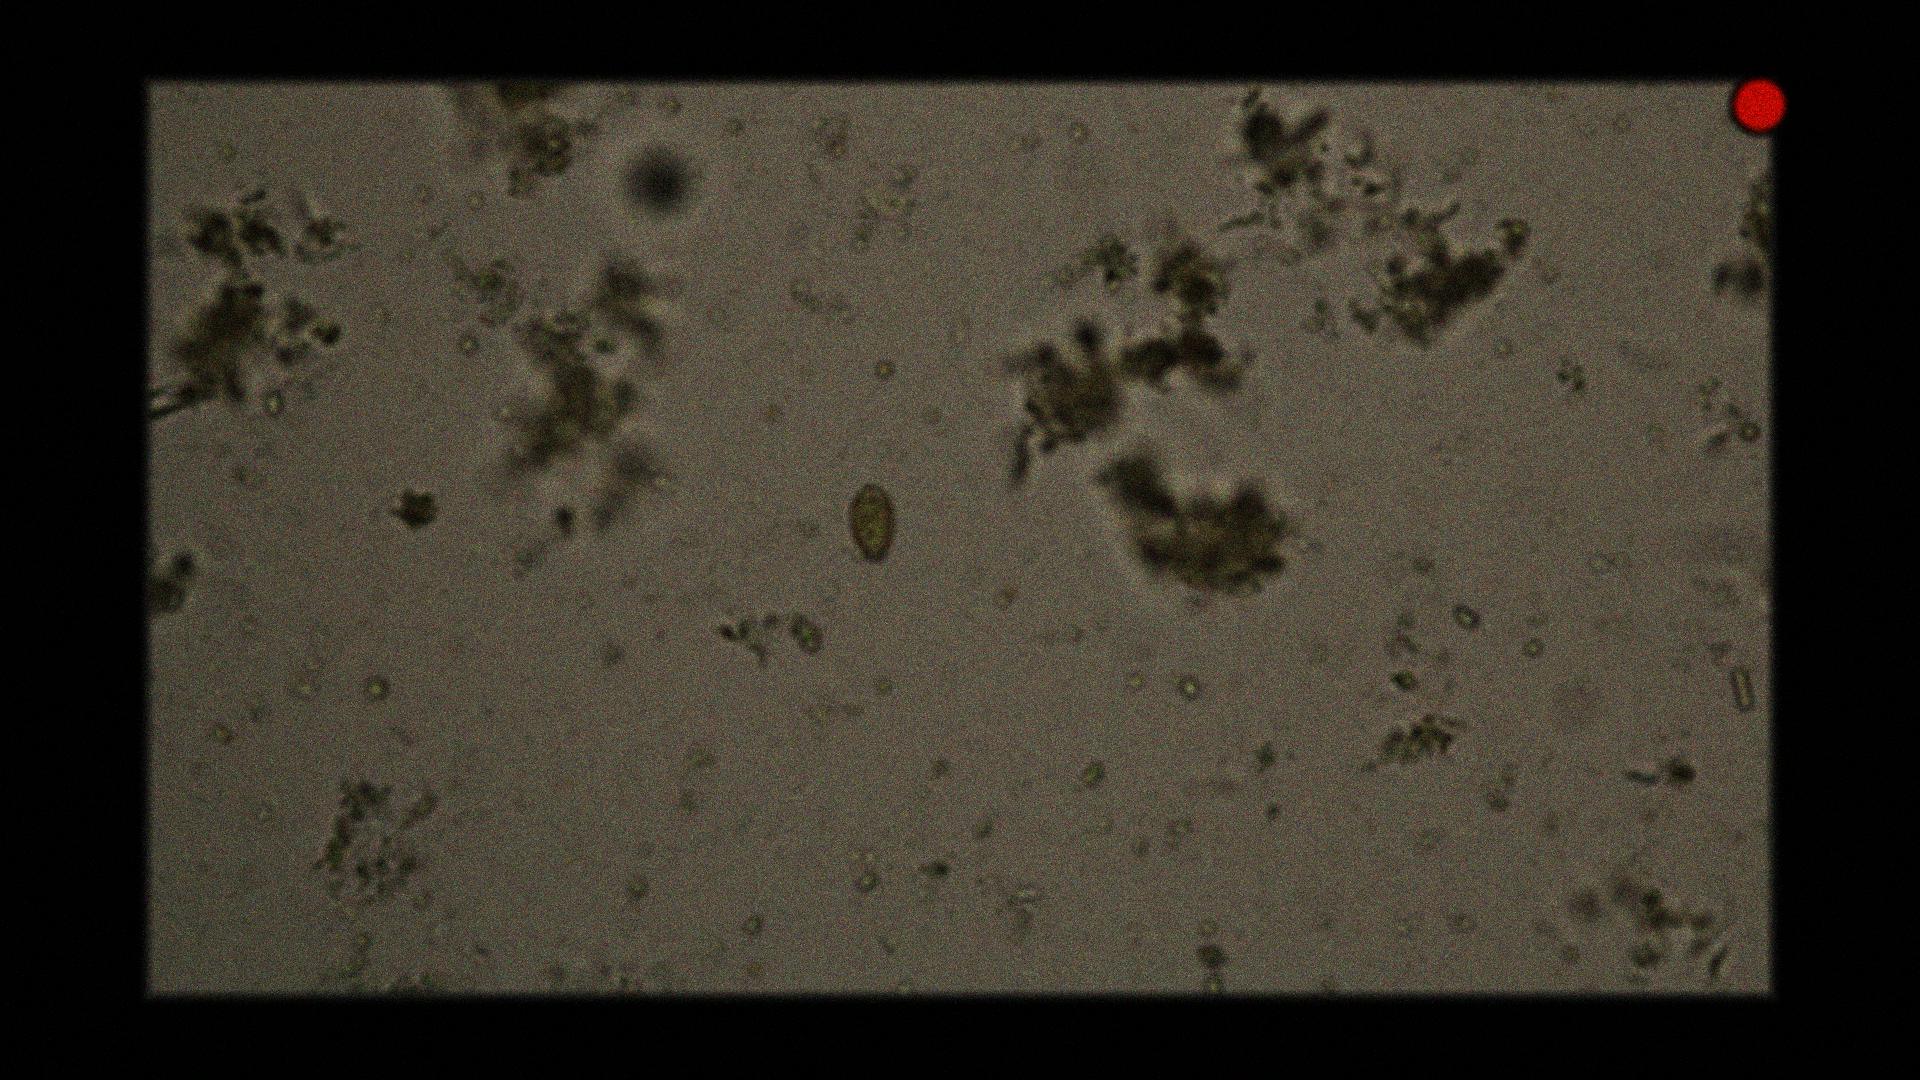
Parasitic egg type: Opisthorchis viverrine